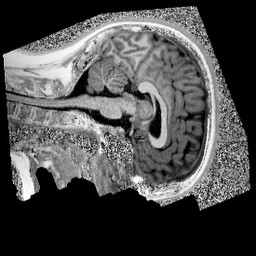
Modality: UNIT1
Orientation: sagittal
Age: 13
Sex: female
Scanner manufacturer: siemens
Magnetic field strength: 3 T
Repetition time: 4 s
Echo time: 0.00299 s